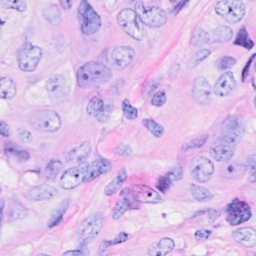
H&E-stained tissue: Breast